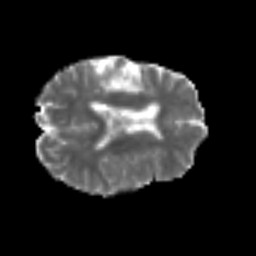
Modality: MD
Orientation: axial
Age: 68
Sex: female
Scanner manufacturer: siemens
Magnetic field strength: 3 T
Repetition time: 6.1 s
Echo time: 0.101 s